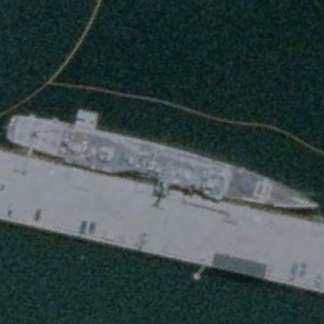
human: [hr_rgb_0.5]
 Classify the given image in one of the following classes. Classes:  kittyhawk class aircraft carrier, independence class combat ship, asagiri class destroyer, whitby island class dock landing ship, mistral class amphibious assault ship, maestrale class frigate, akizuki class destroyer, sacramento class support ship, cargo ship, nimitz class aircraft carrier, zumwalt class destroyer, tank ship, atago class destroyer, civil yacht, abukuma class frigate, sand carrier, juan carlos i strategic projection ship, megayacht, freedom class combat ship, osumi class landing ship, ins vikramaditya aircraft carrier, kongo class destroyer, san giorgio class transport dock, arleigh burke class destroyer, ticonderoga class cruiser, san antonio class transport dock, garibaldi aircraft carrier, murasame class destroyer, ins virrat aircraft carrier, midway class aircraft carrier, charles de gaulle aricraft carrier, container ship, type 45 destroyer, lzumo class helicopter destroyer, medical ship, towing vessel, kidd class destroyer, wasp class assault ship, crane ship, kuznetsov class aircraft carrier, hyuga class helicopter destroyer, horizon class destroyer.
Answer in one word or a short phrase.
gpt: Ticonderoga class cruiser